Question: I added
'''
<key>UIInterfaceOrientation~ipad</key>
<string>UIInterfaceOrientationLandscapeRight</string>
'''
in Info.plist
When I run the app, app can't show full.

Why and how to make full to rightbar in UISplitview ?
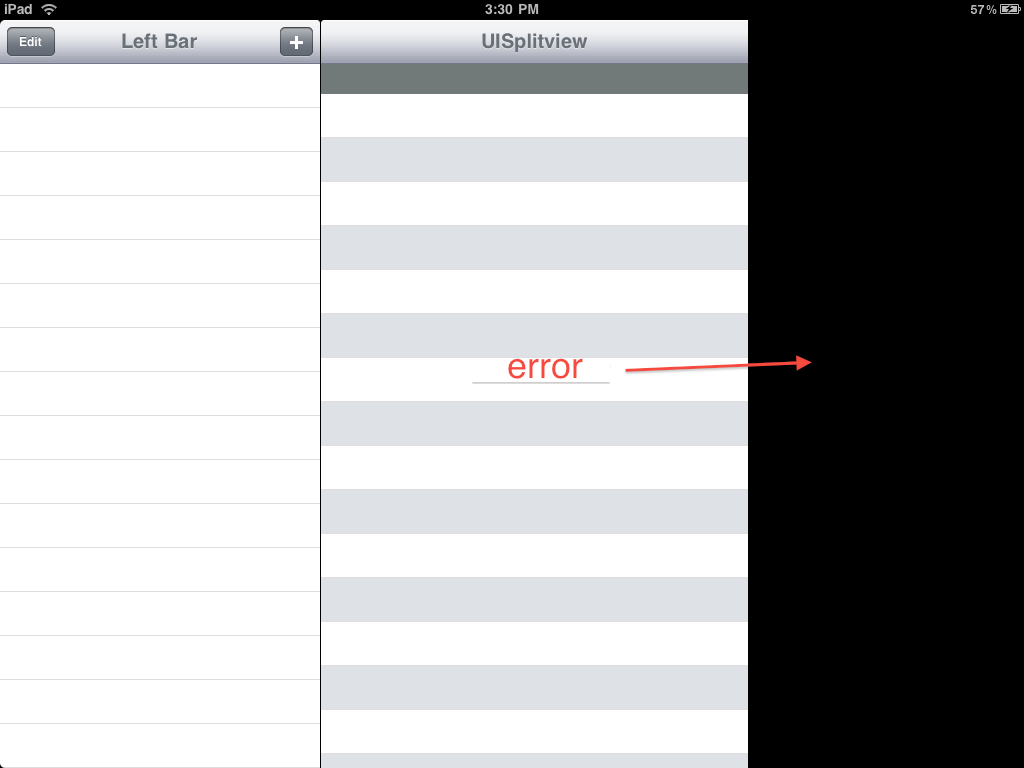
Answer: Are you sure that the Detail View isn't setup as a Master view?
Thats what it looks like from your screenshot.
and you might want to change (which could also be an issue):
'''
<key>UIInterfaceOrientation~ipad</key>
'''
to:
'''
<key>UIInterfaceOrientation-ipad</key>
'''